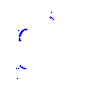
Particle: proton